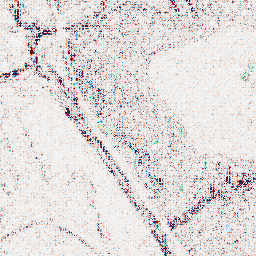
Category: wavelet
Decomposition family: wavelet_biorthogonal
Decomposition parameters: wavelet: bior4.4
level: 1
Upsampling method: cubic_mitchell
Upsampling parameters: scale: 4
Upsampling scale: 4